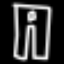
Label: pants